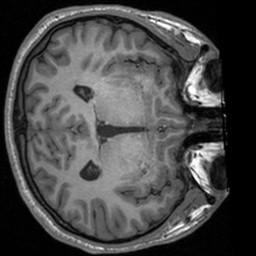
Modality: T1w
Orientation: axial
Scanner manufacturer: siemens
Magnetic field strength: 3 T
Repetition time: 1.9 s
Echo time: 0.00226 s